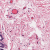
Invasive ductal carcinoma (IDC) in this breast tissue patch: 0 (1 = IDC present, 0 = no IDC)